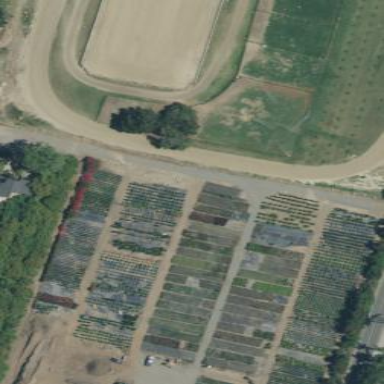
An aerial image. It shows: Farmyard area.